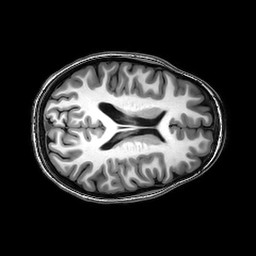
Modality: T1w
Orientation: axial
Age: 19
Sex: female
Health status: healthy
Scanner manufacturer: philips
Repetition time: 0.008315 s
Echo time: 0.00383 s